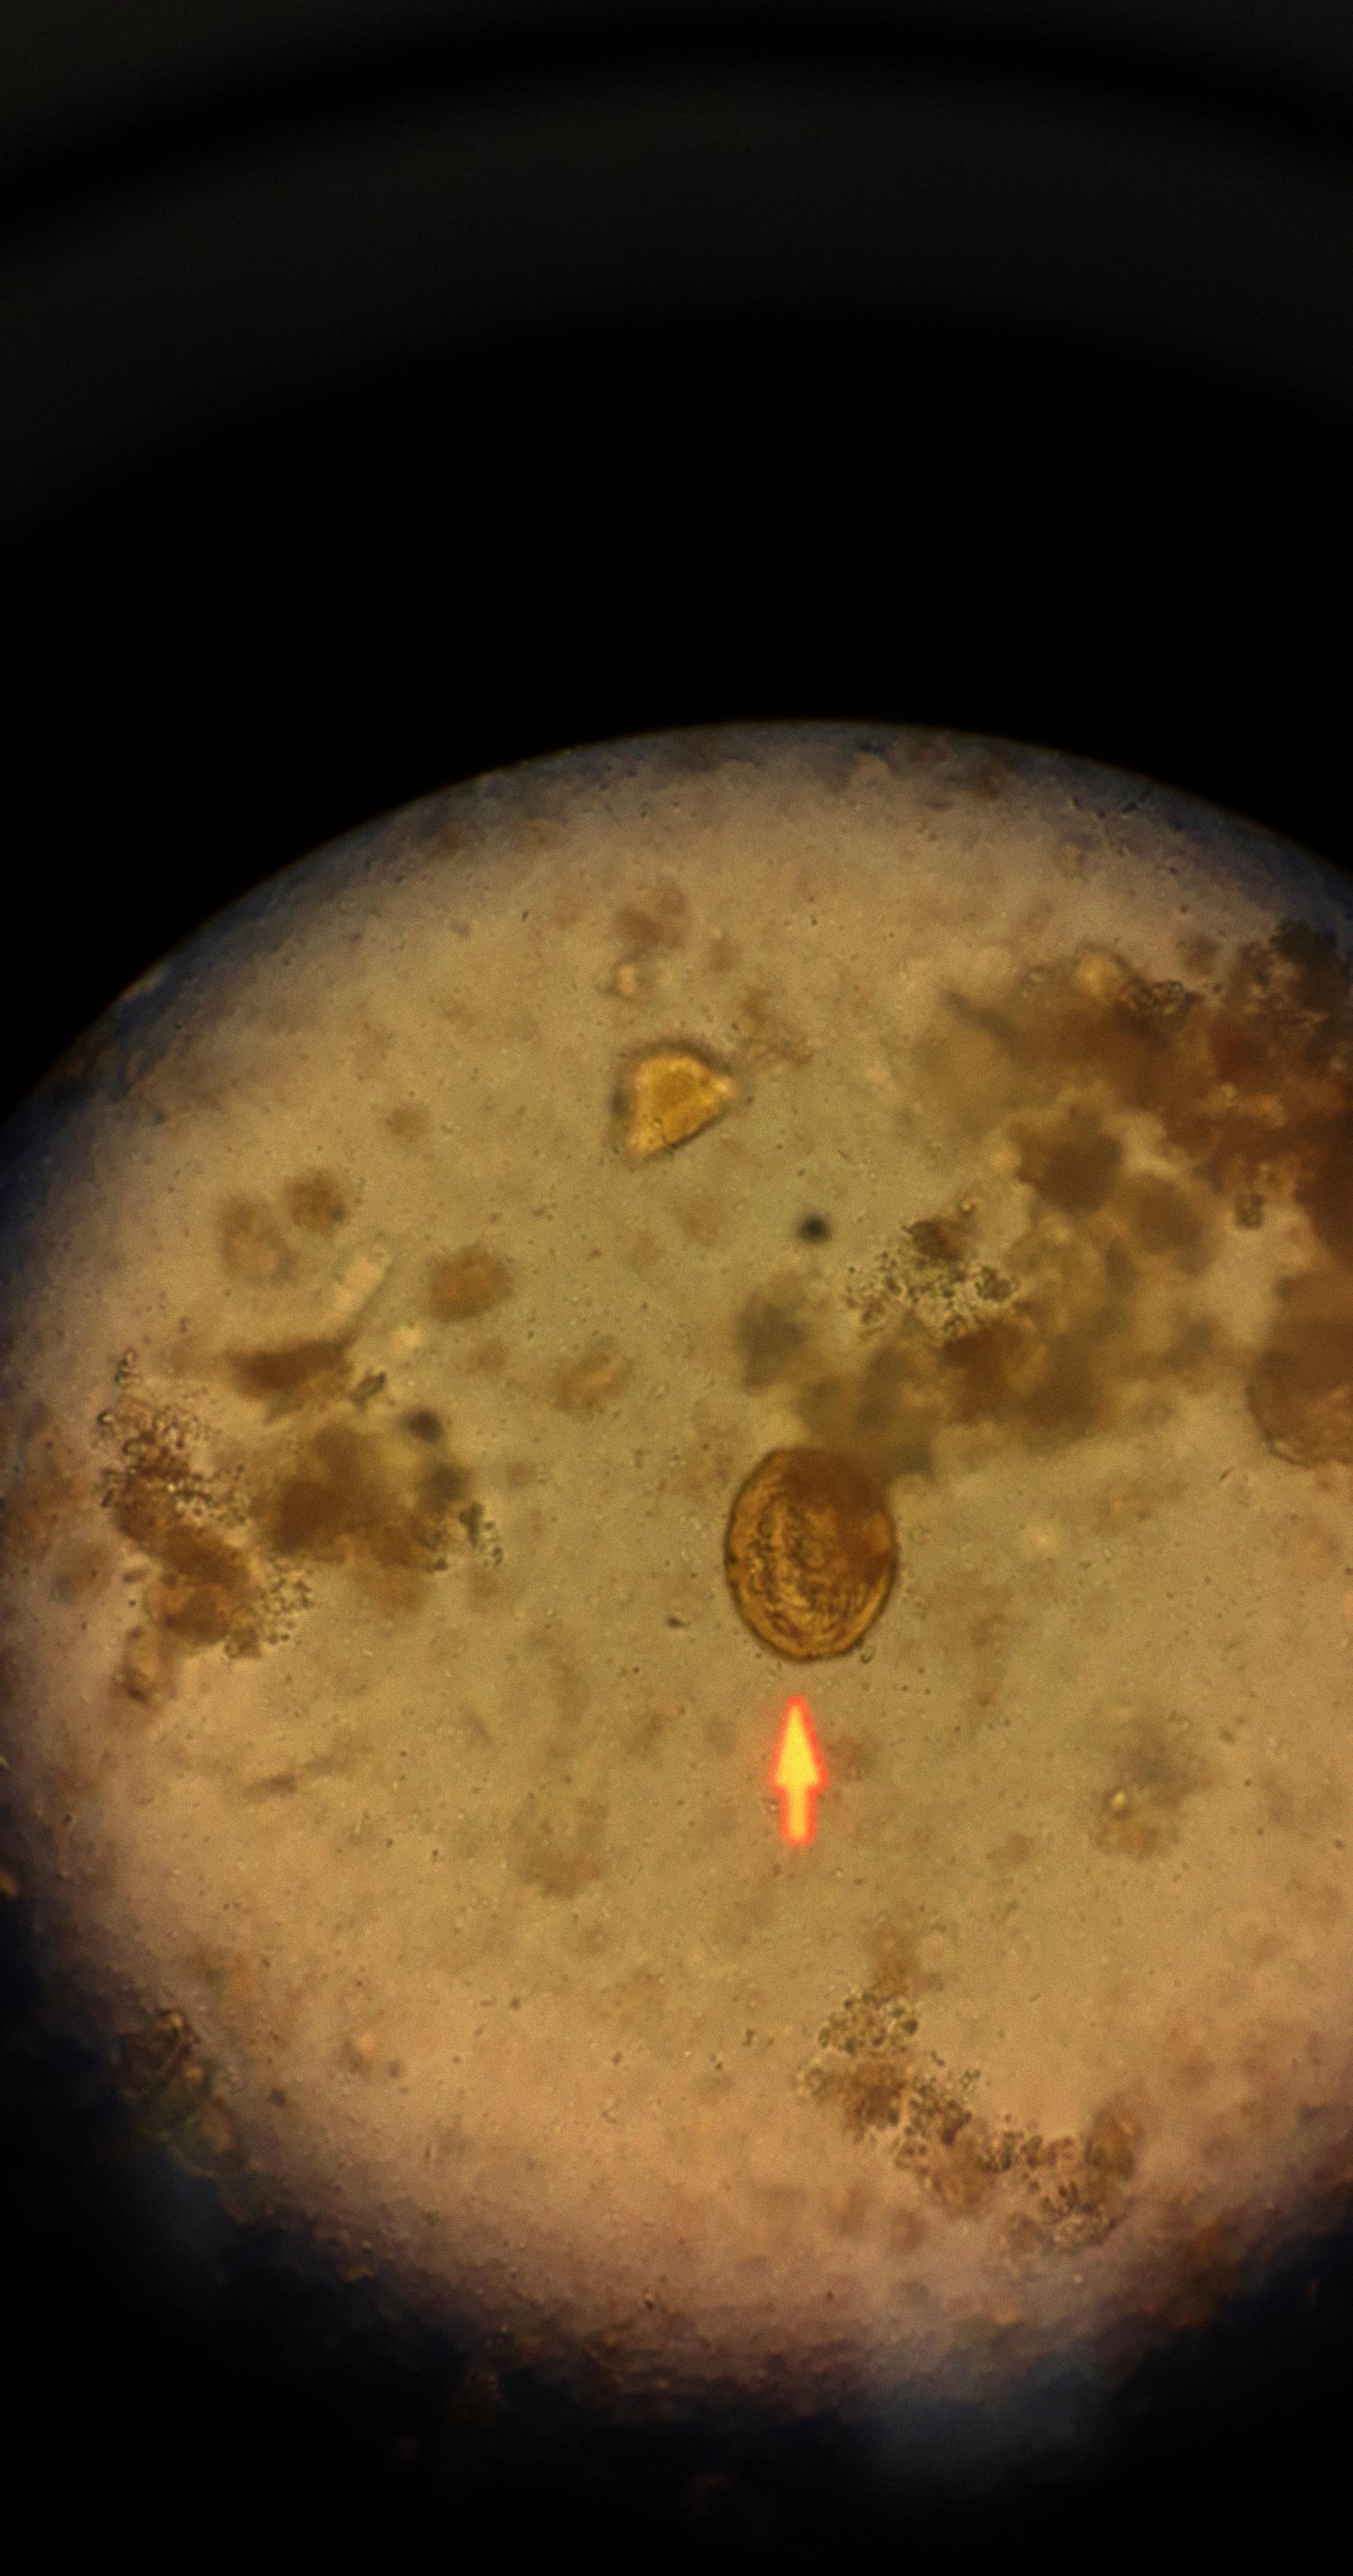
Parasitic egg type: Ascaris lumbricoides